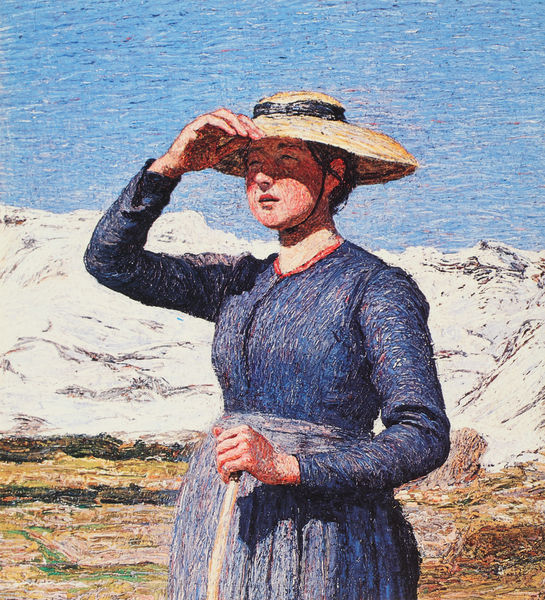
Titel: Mezzogiorno sulle Alpi/ Mittag in den Alpen/ Hirtin
Künstler: Giovanni Segantini
Institution: Otto Fischbacher Stiftung, San Gallo
Schlagwörter: blau, meer, mädchen, frau, hell, hut, hüte, kleid, kopfbedeckungen, mütze, mützen, bluse, kragen, sonne, schürze, berge, gebirge, alm, hochgebirge, hat, painting, weib, woman, sonnenhut, sonnig, strahlend, dirndl, dirndel, blue dress, heat, working, gleissend, blaues kleid